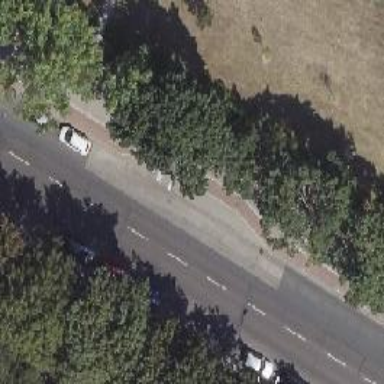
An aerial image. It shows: Tertiary road with asphalt surface. There are separate sidewalks and parallel on-street parking lane on both sides. The road also has lane markings and cycle track.